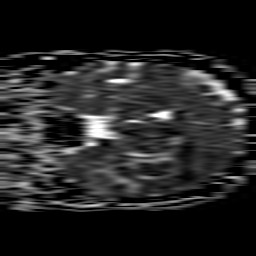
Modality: ADC
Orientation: coronal
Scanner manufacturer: philips
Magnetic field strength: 1.5 T
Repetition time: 3.398 s
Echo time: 0.09411 s